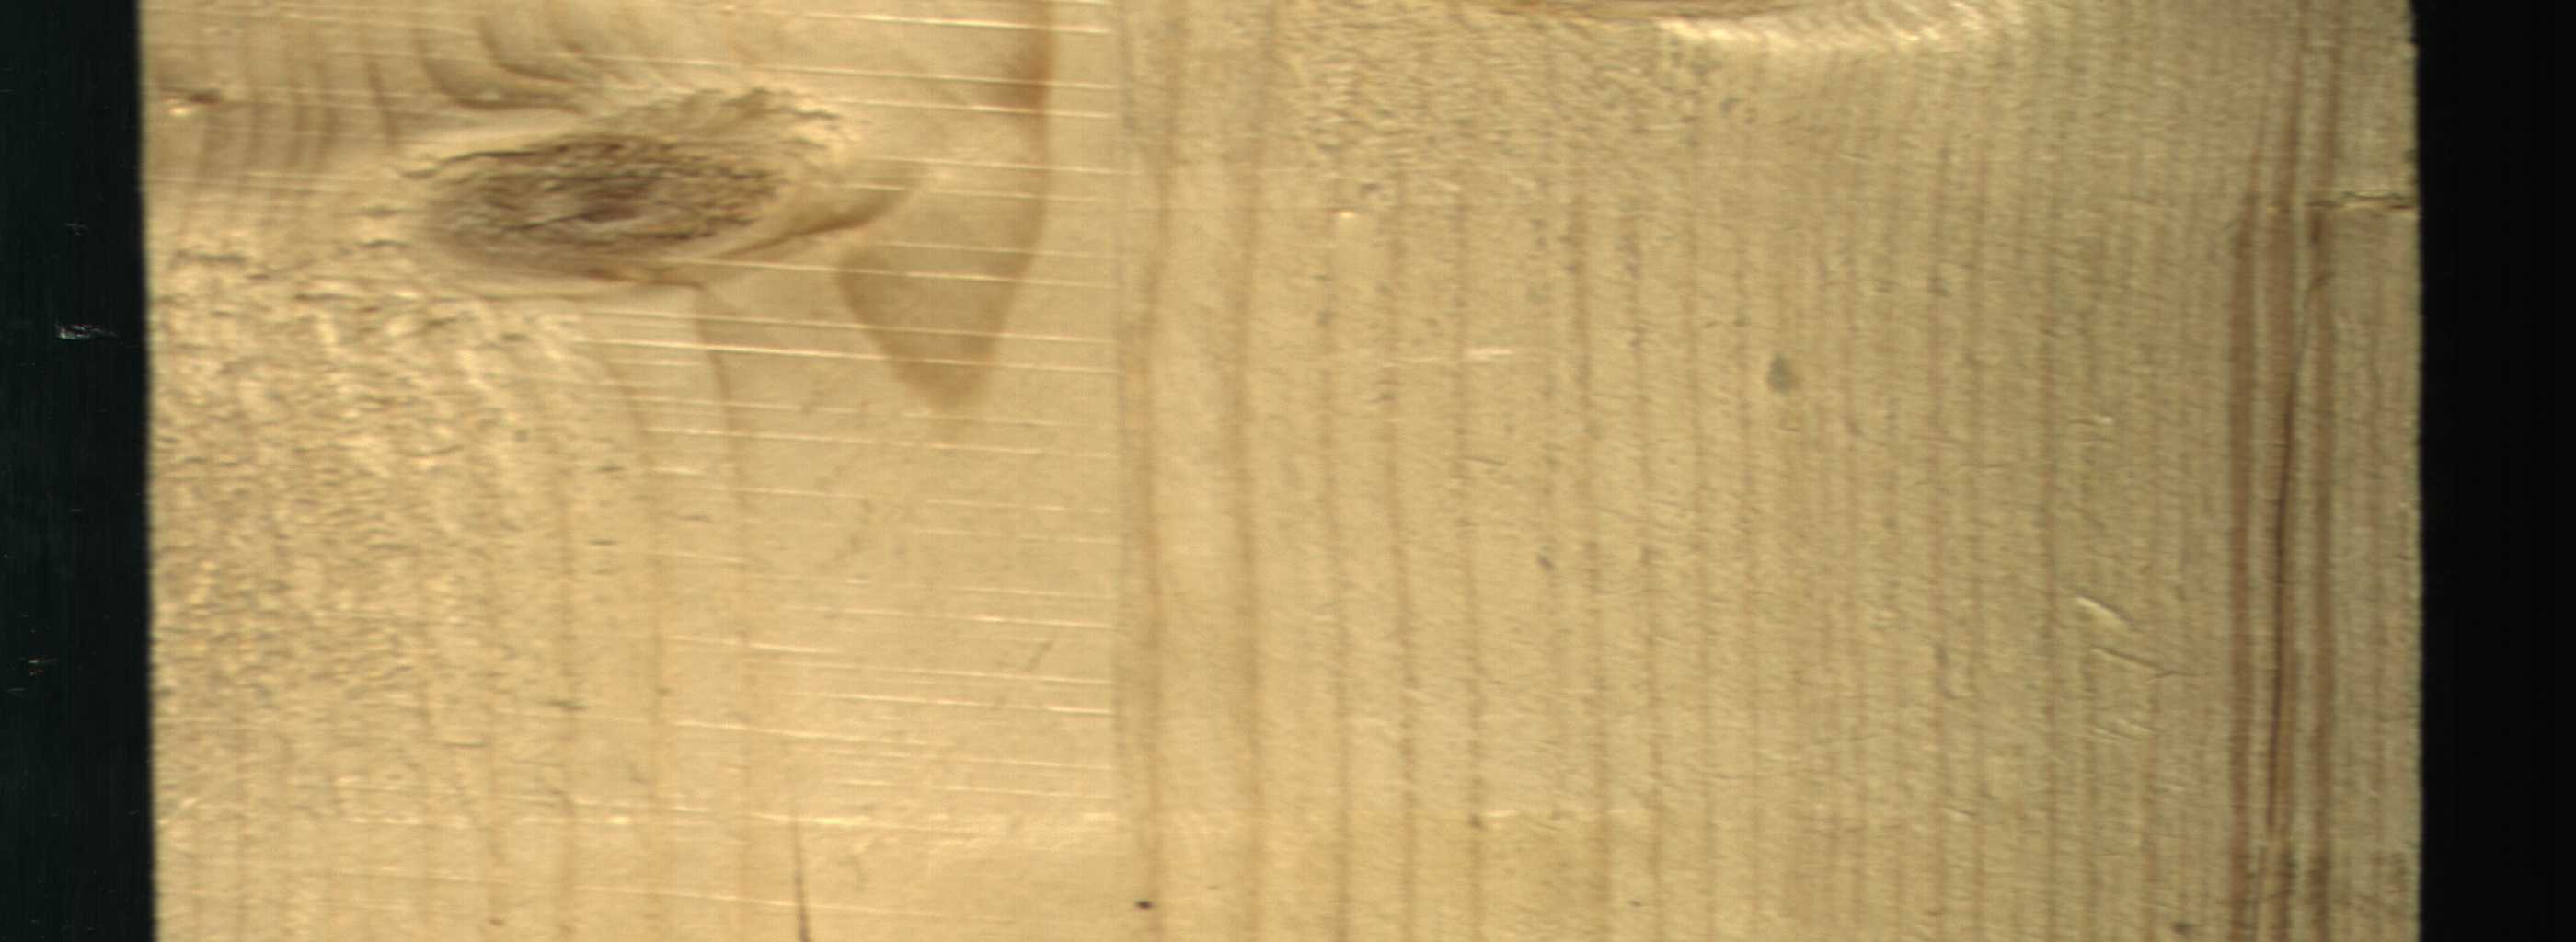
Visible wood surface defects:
Live_Knot